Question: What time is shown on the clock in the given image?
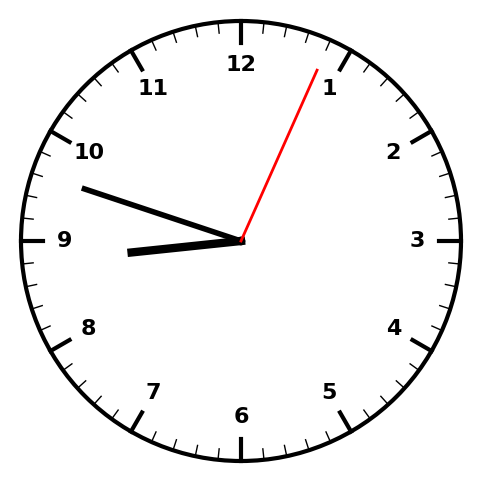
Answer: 08:48:04